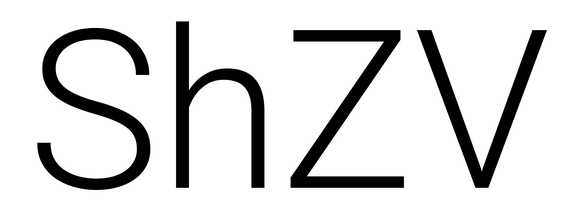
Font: Roboto_Light